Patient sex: M
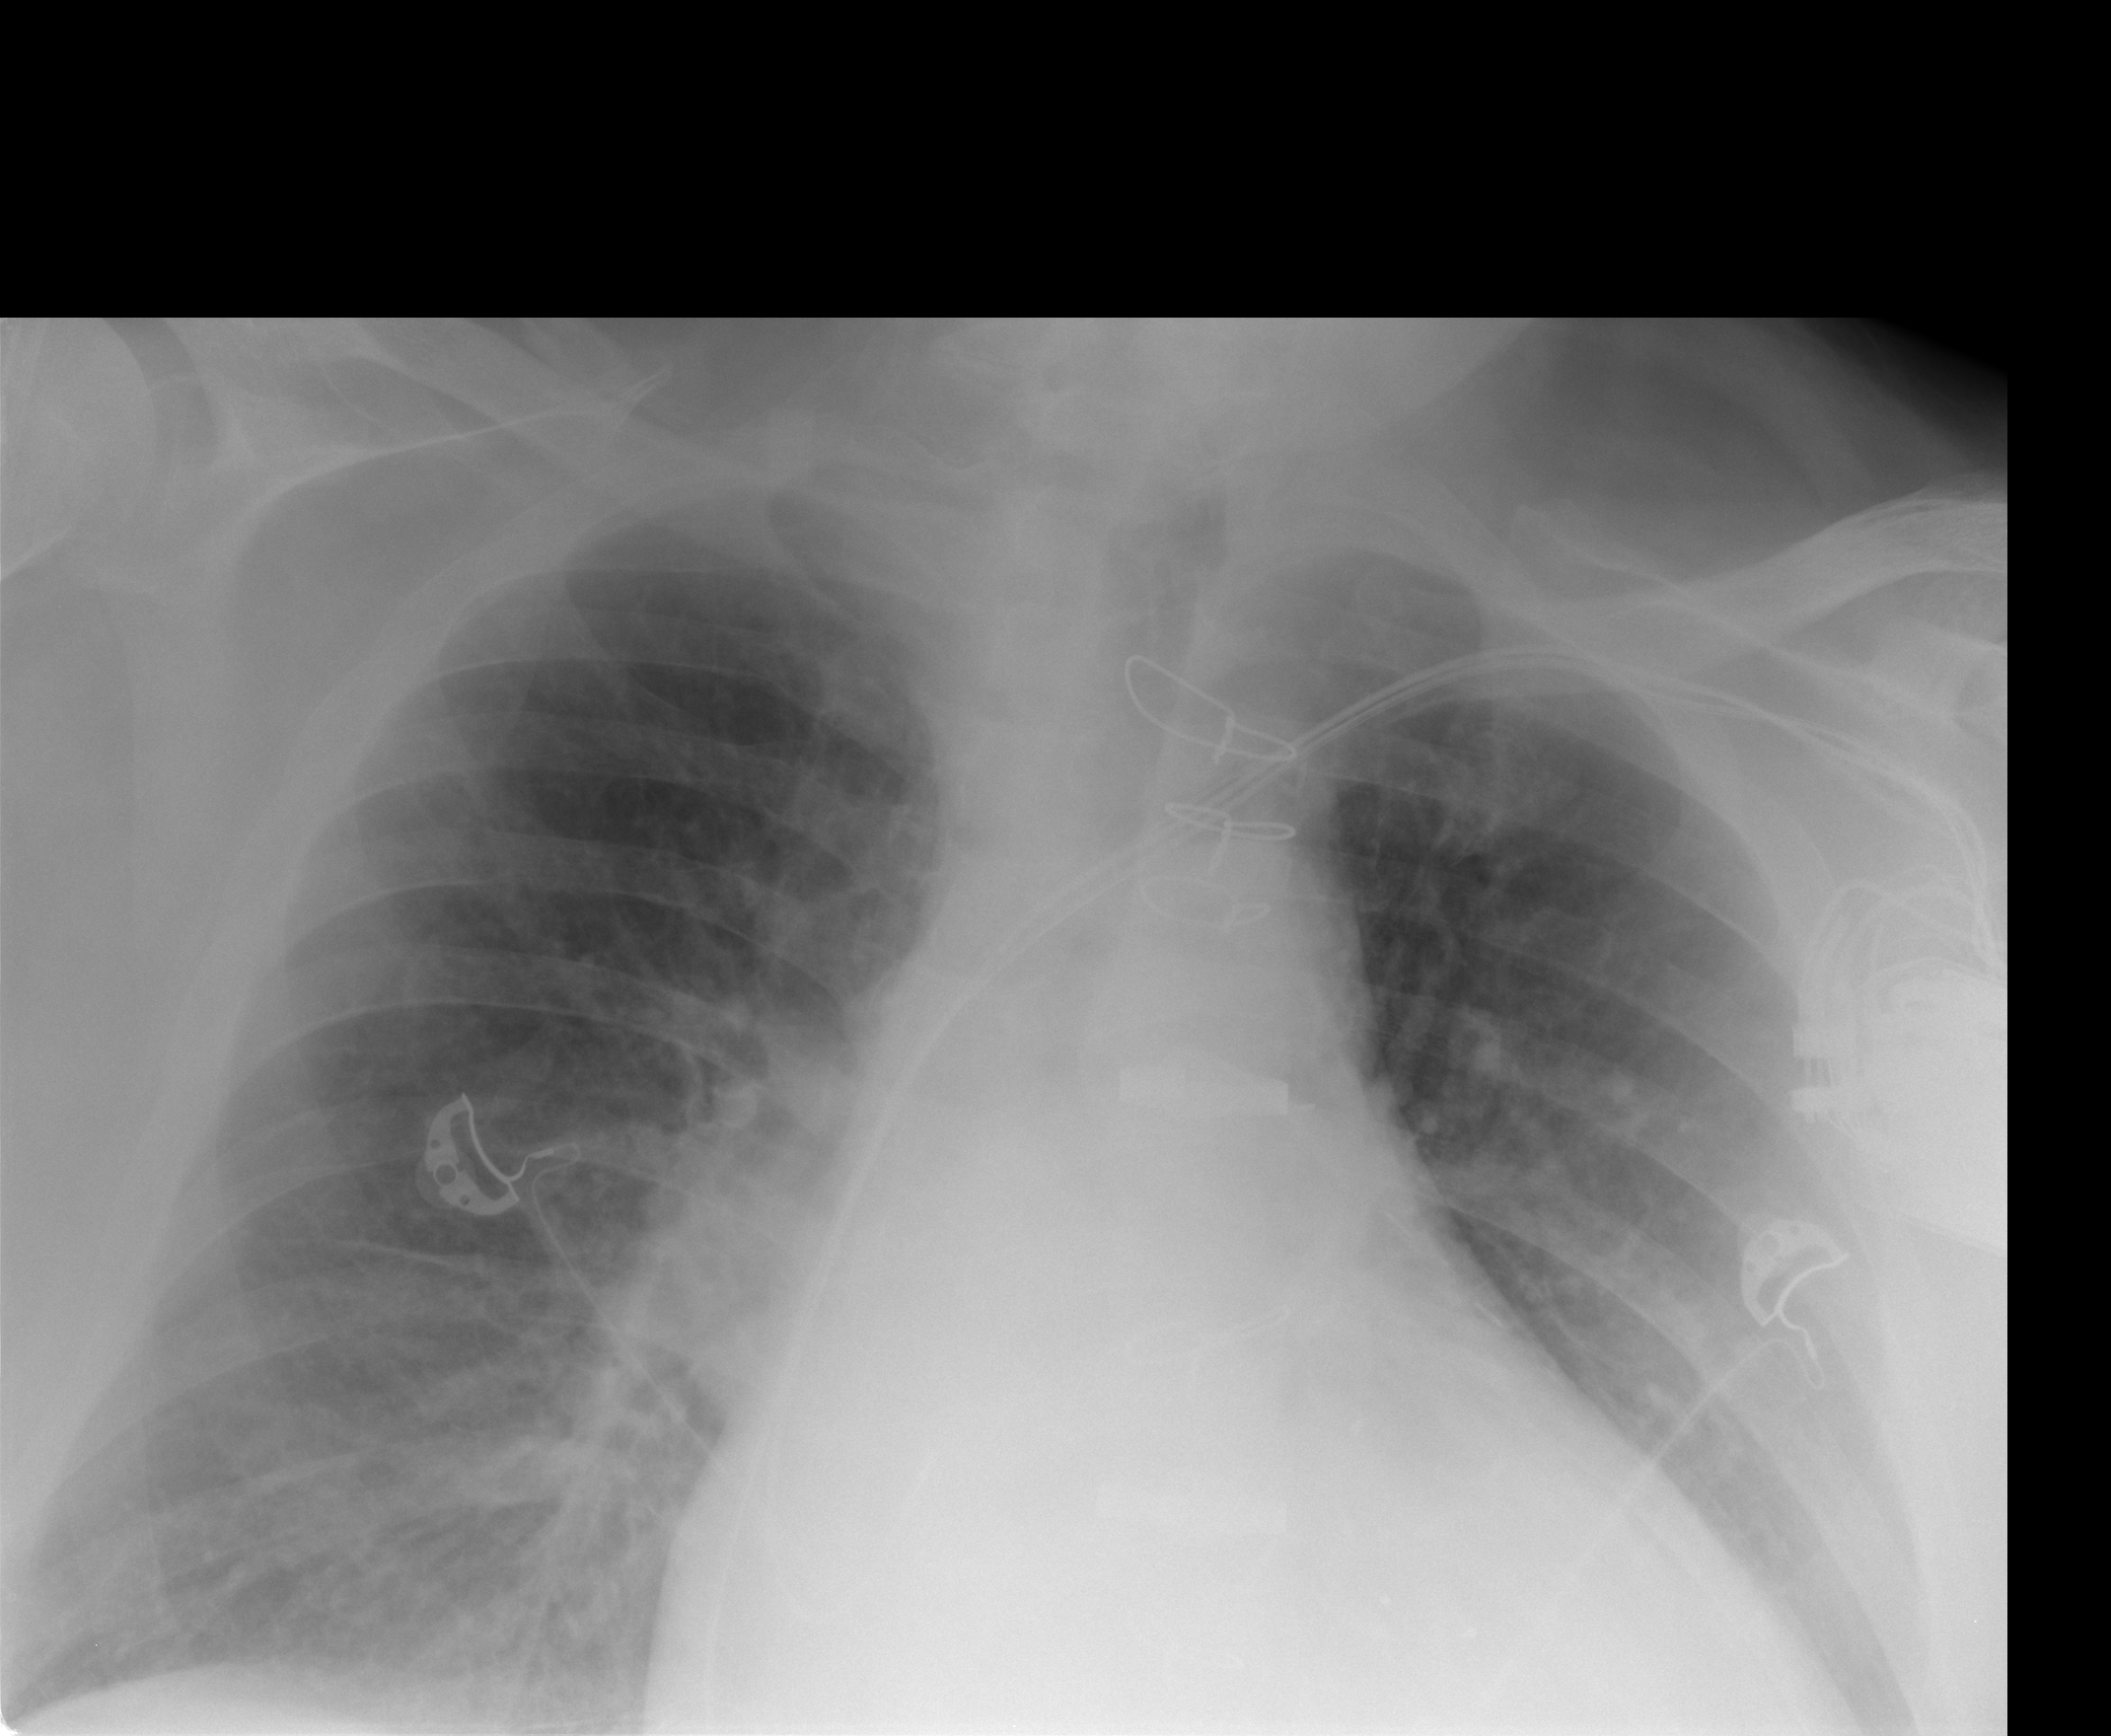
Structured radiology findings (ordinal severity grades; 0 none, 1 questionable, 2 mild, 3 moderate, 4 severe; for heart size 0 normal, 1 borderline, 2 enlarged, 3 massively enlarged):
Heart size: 2
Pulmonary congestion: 2
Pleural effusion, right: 1
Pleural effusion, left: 2
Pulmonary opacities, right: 0
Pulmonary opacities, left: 0
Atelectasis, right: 2
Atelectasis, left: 2